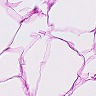
Metastatic tissue present: no